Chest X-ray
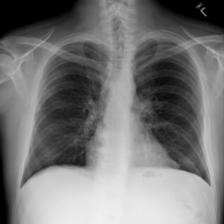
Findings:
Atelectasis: negative
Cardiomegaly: negative
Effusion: negative
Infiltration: negative
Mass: negative
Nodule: negative
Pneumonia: positive
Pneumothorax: negative
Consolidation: negative
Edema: negative
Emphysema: negative
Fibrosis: negative
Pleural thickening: negative
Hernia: negative